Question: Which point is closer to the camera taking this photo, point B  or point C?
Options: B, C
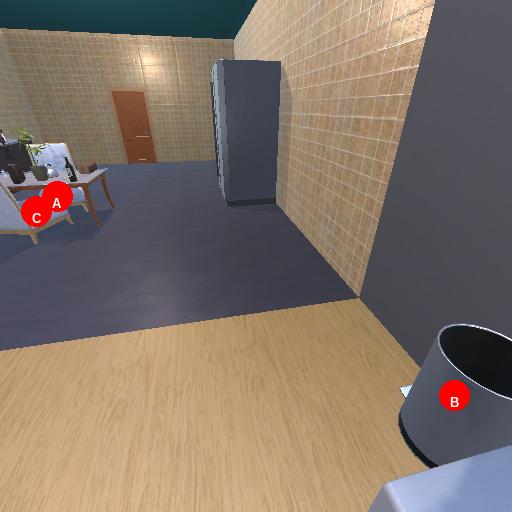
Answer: B